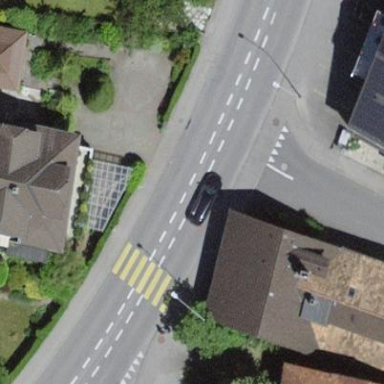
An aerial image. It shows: Residential building.